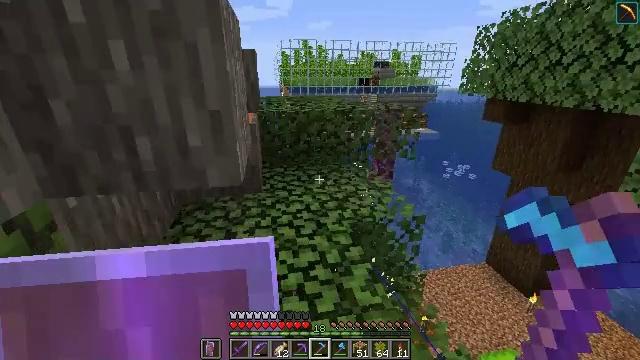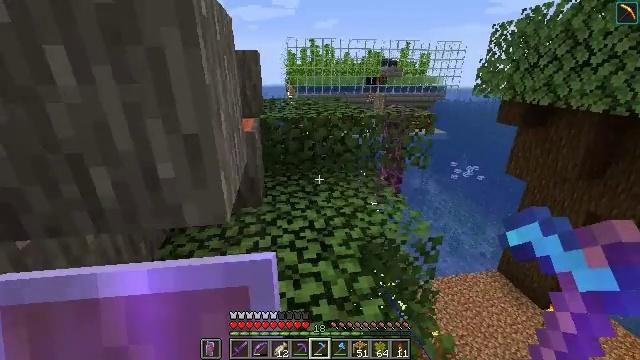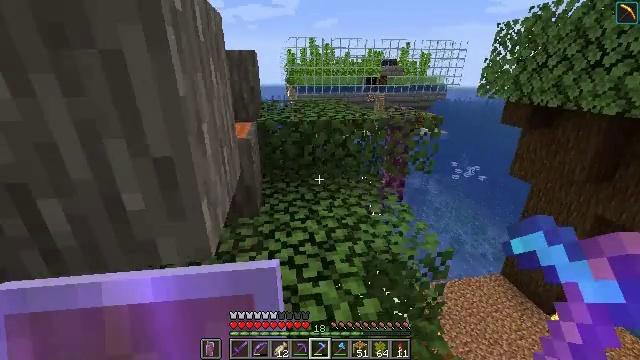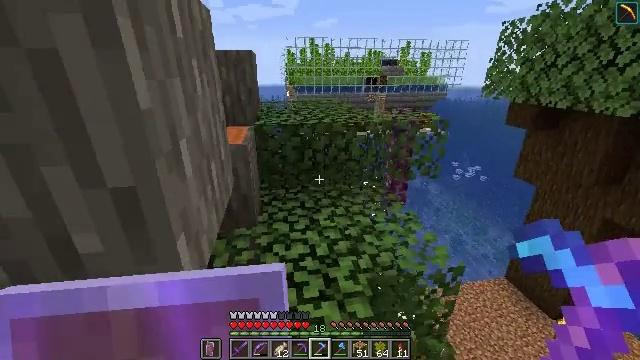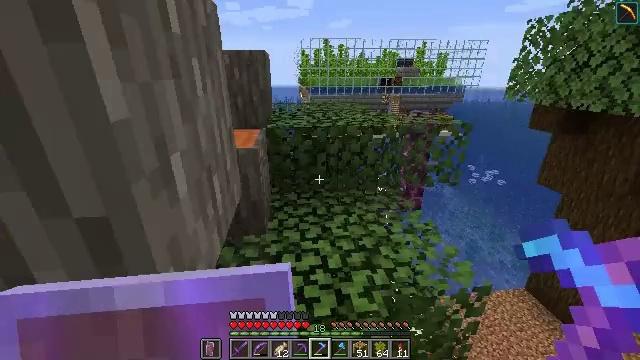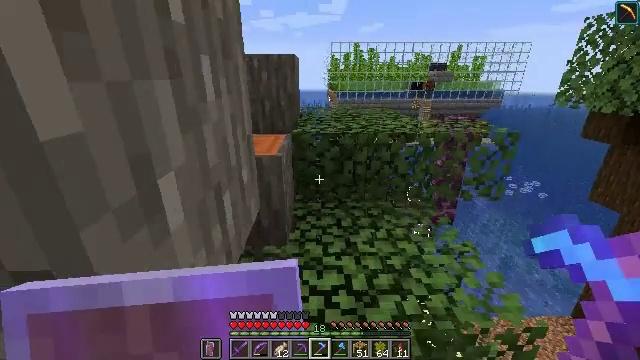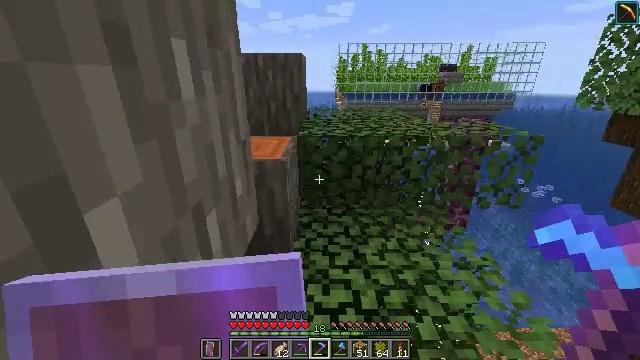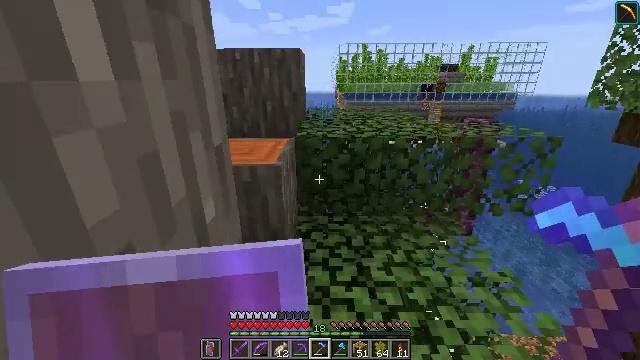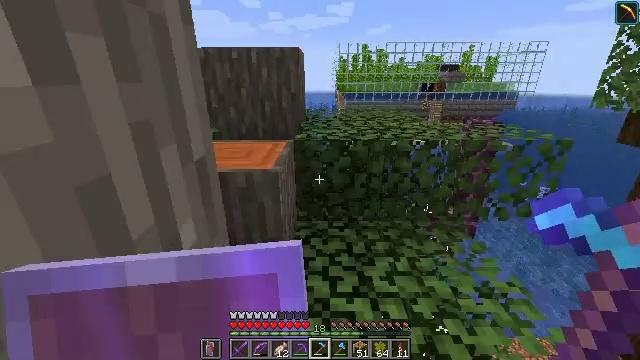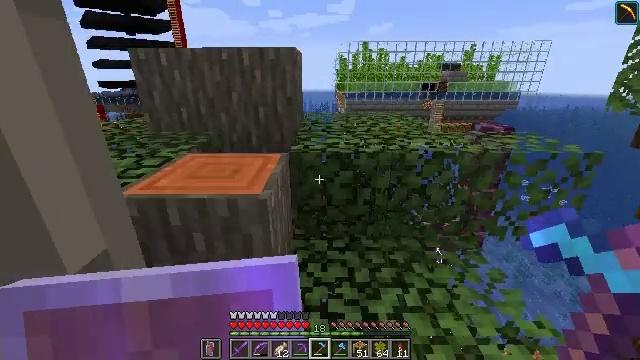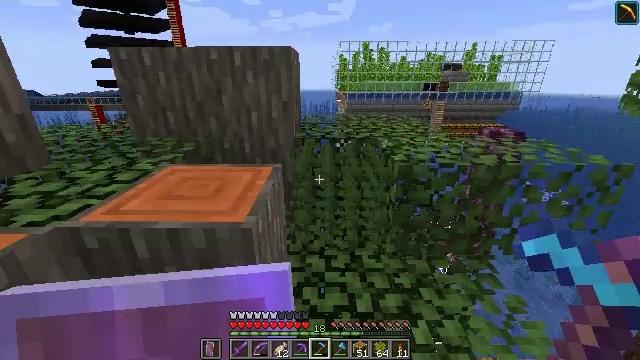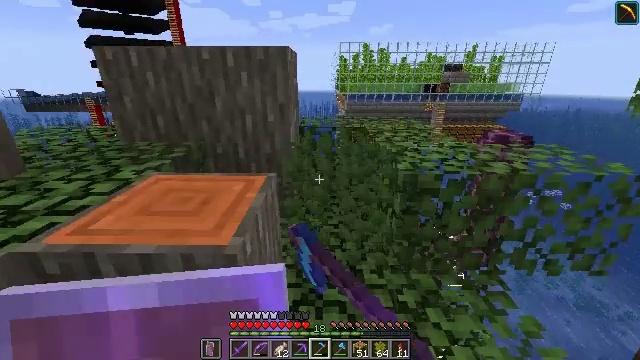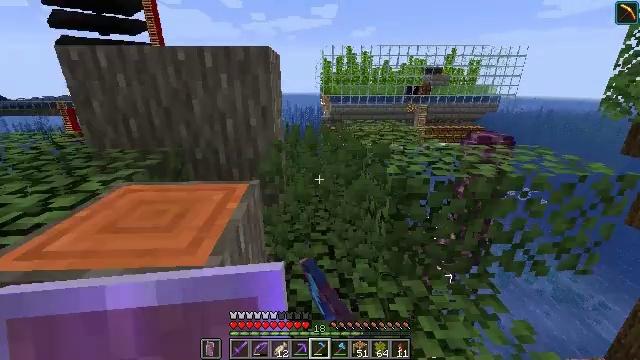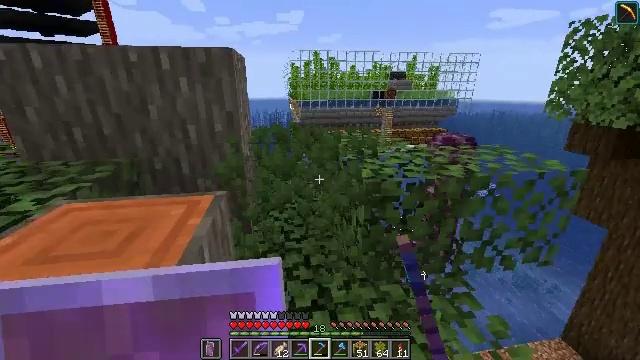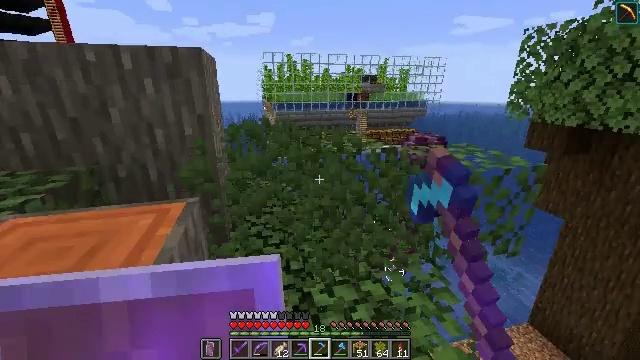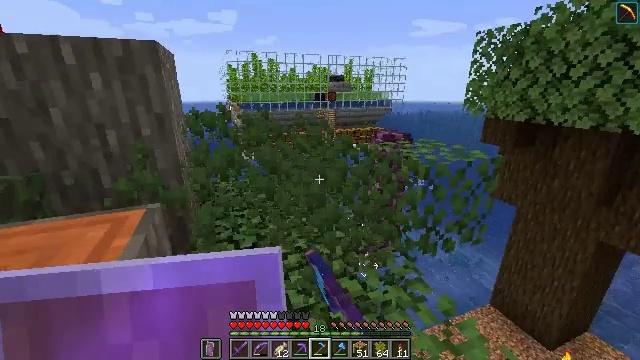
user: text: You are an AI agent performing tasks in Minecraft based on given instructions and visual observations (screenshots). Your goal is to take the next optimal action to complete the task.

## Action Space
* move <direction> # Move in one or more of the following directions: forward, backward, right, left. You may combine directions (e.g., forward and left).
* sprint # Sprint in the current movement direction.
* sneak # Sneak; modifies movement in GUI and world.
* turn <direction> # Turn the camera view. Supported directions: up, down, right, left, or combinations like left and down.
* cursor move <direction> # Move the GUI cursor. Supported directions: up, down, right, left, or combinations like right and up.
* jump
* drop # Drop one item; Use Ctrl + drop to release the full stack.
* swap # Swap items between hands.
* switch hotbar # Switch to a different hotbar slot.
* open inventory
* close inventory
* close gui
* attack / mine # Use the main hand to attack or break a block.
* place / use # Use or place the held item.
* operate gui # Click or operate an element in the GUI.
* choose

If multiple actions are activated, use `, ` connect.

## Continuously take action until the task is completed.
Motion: motion action
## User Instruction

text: Trim the tree by mining the acacia leaves.
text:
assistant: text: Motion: move forward, turn left
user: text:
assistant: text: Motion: move forward
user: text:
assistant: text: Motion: move forward
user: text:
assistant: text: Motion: move forward, turn left
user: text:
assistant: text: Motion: move forward, turn left
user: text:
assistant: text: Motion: move forward, turn left
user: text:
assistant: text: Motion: move forward
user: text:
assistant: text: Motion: move forward
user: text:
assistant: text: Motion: move forward
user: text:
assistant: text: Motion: move forward, attack / mine
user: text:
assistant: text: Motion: move forward, attack / mine
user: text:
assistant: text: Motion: turn right, attack / mine
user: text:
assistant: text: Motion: turn right, attack / mine
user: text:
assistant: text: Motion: turn right, attack / mine
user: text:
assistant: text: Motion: turn right, attack / mine
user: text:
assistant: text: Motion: turn right, attack / mine
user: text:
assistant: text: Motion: turn right, attack / mine
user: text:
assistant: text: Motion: turn right and down, attack / mine
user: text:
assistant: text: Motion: turn left, attack / mine
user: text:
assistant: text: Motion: move forward, turn left and up, attack / mine
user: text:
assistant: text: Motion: move forward, turn left, attack / mine
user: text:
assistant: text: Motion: move forward, attack / mine
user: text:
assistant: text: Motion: move forward, turn left, attack / mine
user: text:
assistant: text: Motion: move forward, attack / mine
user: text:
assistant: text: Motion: move forward, turn left, attack / mine
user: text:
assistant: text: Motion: move forward, turn left, attack / mine
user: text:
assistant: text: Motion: move forward, attack / mine
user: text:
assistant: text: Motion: move forward, attack / mine
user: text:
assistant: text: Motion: move forward, attack / mine
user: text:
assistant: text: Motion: move forward, turn right and down, attack / mine